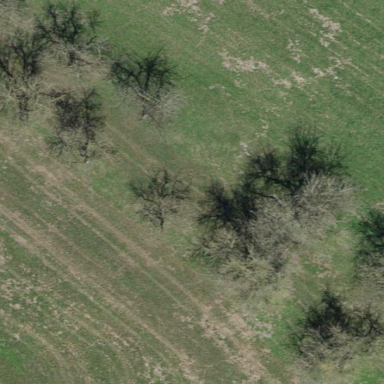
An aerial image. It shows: Orchard.